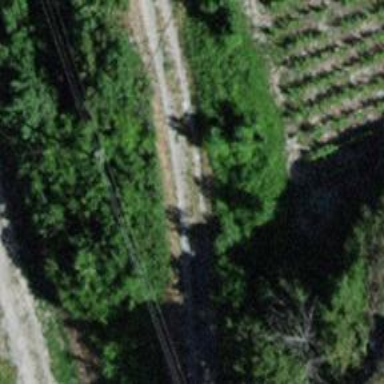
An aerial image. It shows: Track road with grade3 tracktype.